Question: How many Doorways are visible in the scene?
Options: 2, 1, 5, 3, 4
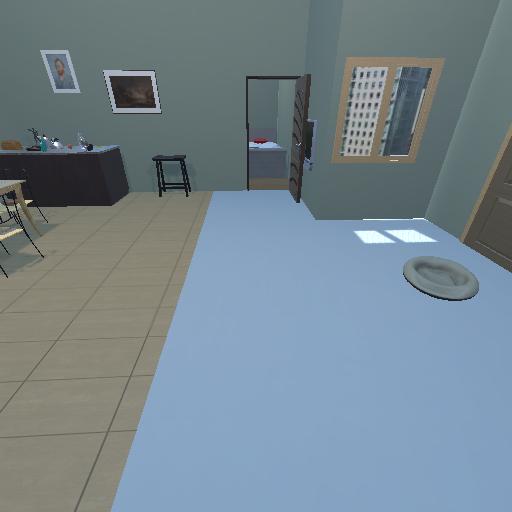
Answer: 2